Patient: sex M, age 65
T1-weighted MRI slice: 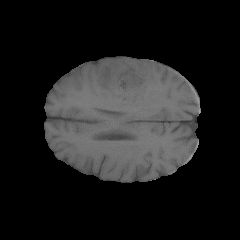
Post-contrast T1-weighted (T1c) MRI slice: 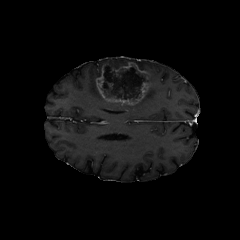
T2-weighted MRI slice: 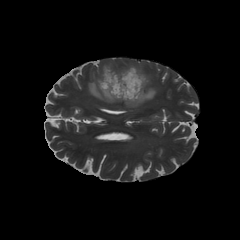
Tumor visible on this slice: yes
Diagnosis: Glioblastoma, IDH-wildtype
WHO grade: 4